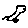
Label: bird